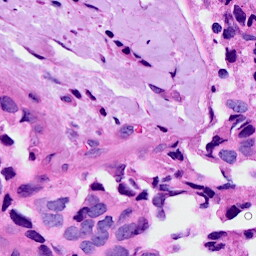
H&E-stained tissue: Breast